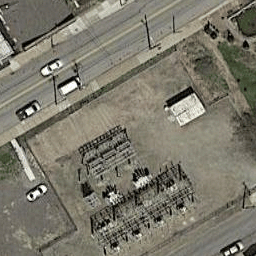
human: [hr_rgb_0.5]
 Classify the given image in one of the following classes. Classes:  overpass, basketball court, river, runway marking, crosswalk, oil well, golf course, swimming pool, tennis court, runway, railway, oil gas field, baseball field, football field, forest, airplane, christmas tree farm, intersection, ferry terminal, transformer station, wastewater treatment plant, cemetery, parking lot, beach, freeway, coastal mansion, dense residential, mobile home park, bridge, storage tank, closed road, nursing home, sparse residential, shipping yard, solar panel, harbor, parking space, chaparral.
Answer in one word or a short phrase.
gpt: transformer station